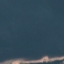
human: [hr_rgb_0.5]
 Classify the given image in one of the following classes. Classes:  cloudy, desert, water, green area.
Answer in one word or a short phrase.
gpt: water